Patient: sex F, age 74
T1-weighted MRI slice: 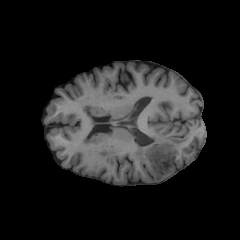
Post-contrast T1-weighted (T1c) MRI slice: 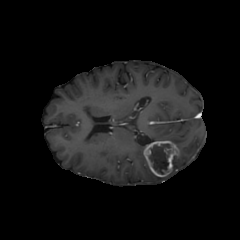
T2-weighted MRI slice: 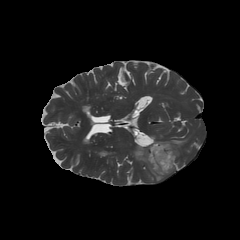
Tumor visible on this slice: yes
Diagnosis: Glioblastoma, IDH-wildtype
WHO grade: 4